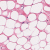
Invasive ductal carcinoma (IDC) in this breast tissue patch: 0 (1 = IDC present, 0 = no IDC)